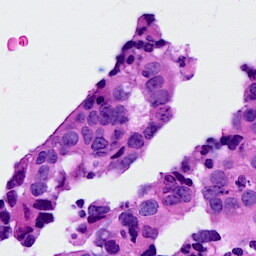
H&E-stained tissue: Breast